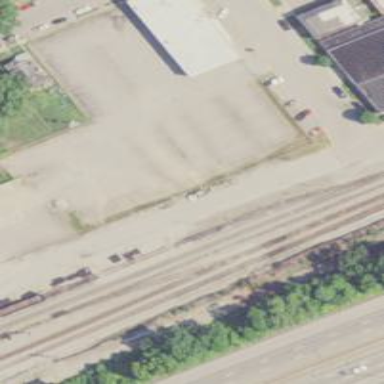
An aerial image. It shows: Railway yard in service.